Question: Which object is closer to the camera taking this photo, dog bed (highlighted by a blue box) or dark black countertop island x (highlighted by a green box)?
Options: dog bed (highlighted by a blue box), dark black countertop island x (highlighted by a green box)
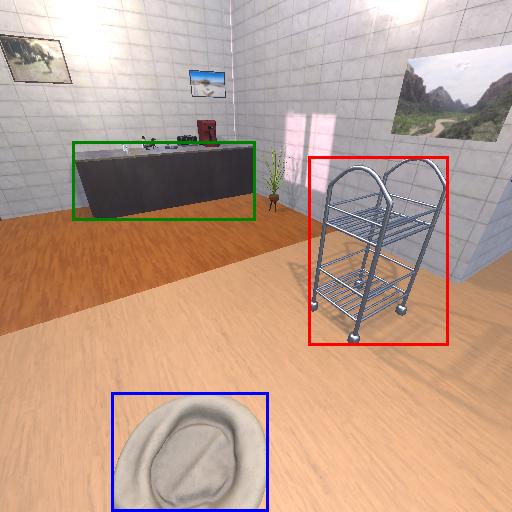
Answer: dog bed (highlighted by a blue box)